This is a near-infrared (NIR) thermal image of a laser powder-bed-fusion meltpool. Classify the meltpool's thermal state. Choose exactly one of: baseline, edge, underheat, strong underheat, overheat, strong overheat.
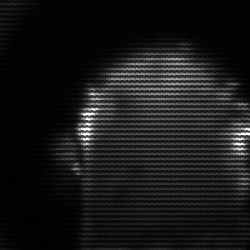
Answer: baseline